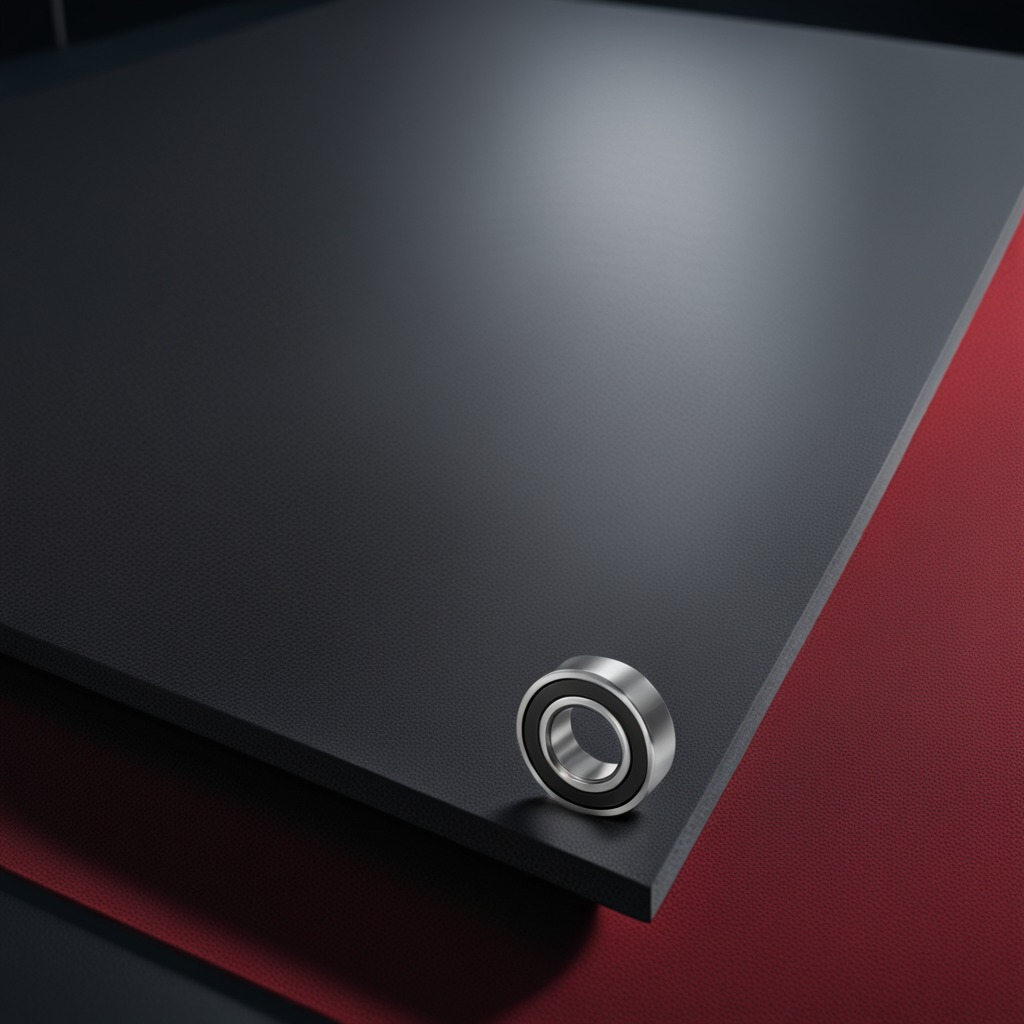
A metal ball bearing is lying on the clean granite tabletop.